Question:
Hello.
Is there any way to discover how big is vertical offset in text field(red line, place beetween begining of text field and start of text). Can I also change it ?
Thank you for advice
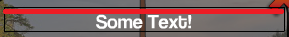
Answer: There is no way to measure this distance. Maybe TextLineMetrix can help you little. Check this document:
<URL>
Also you can use textHeight property of text field.